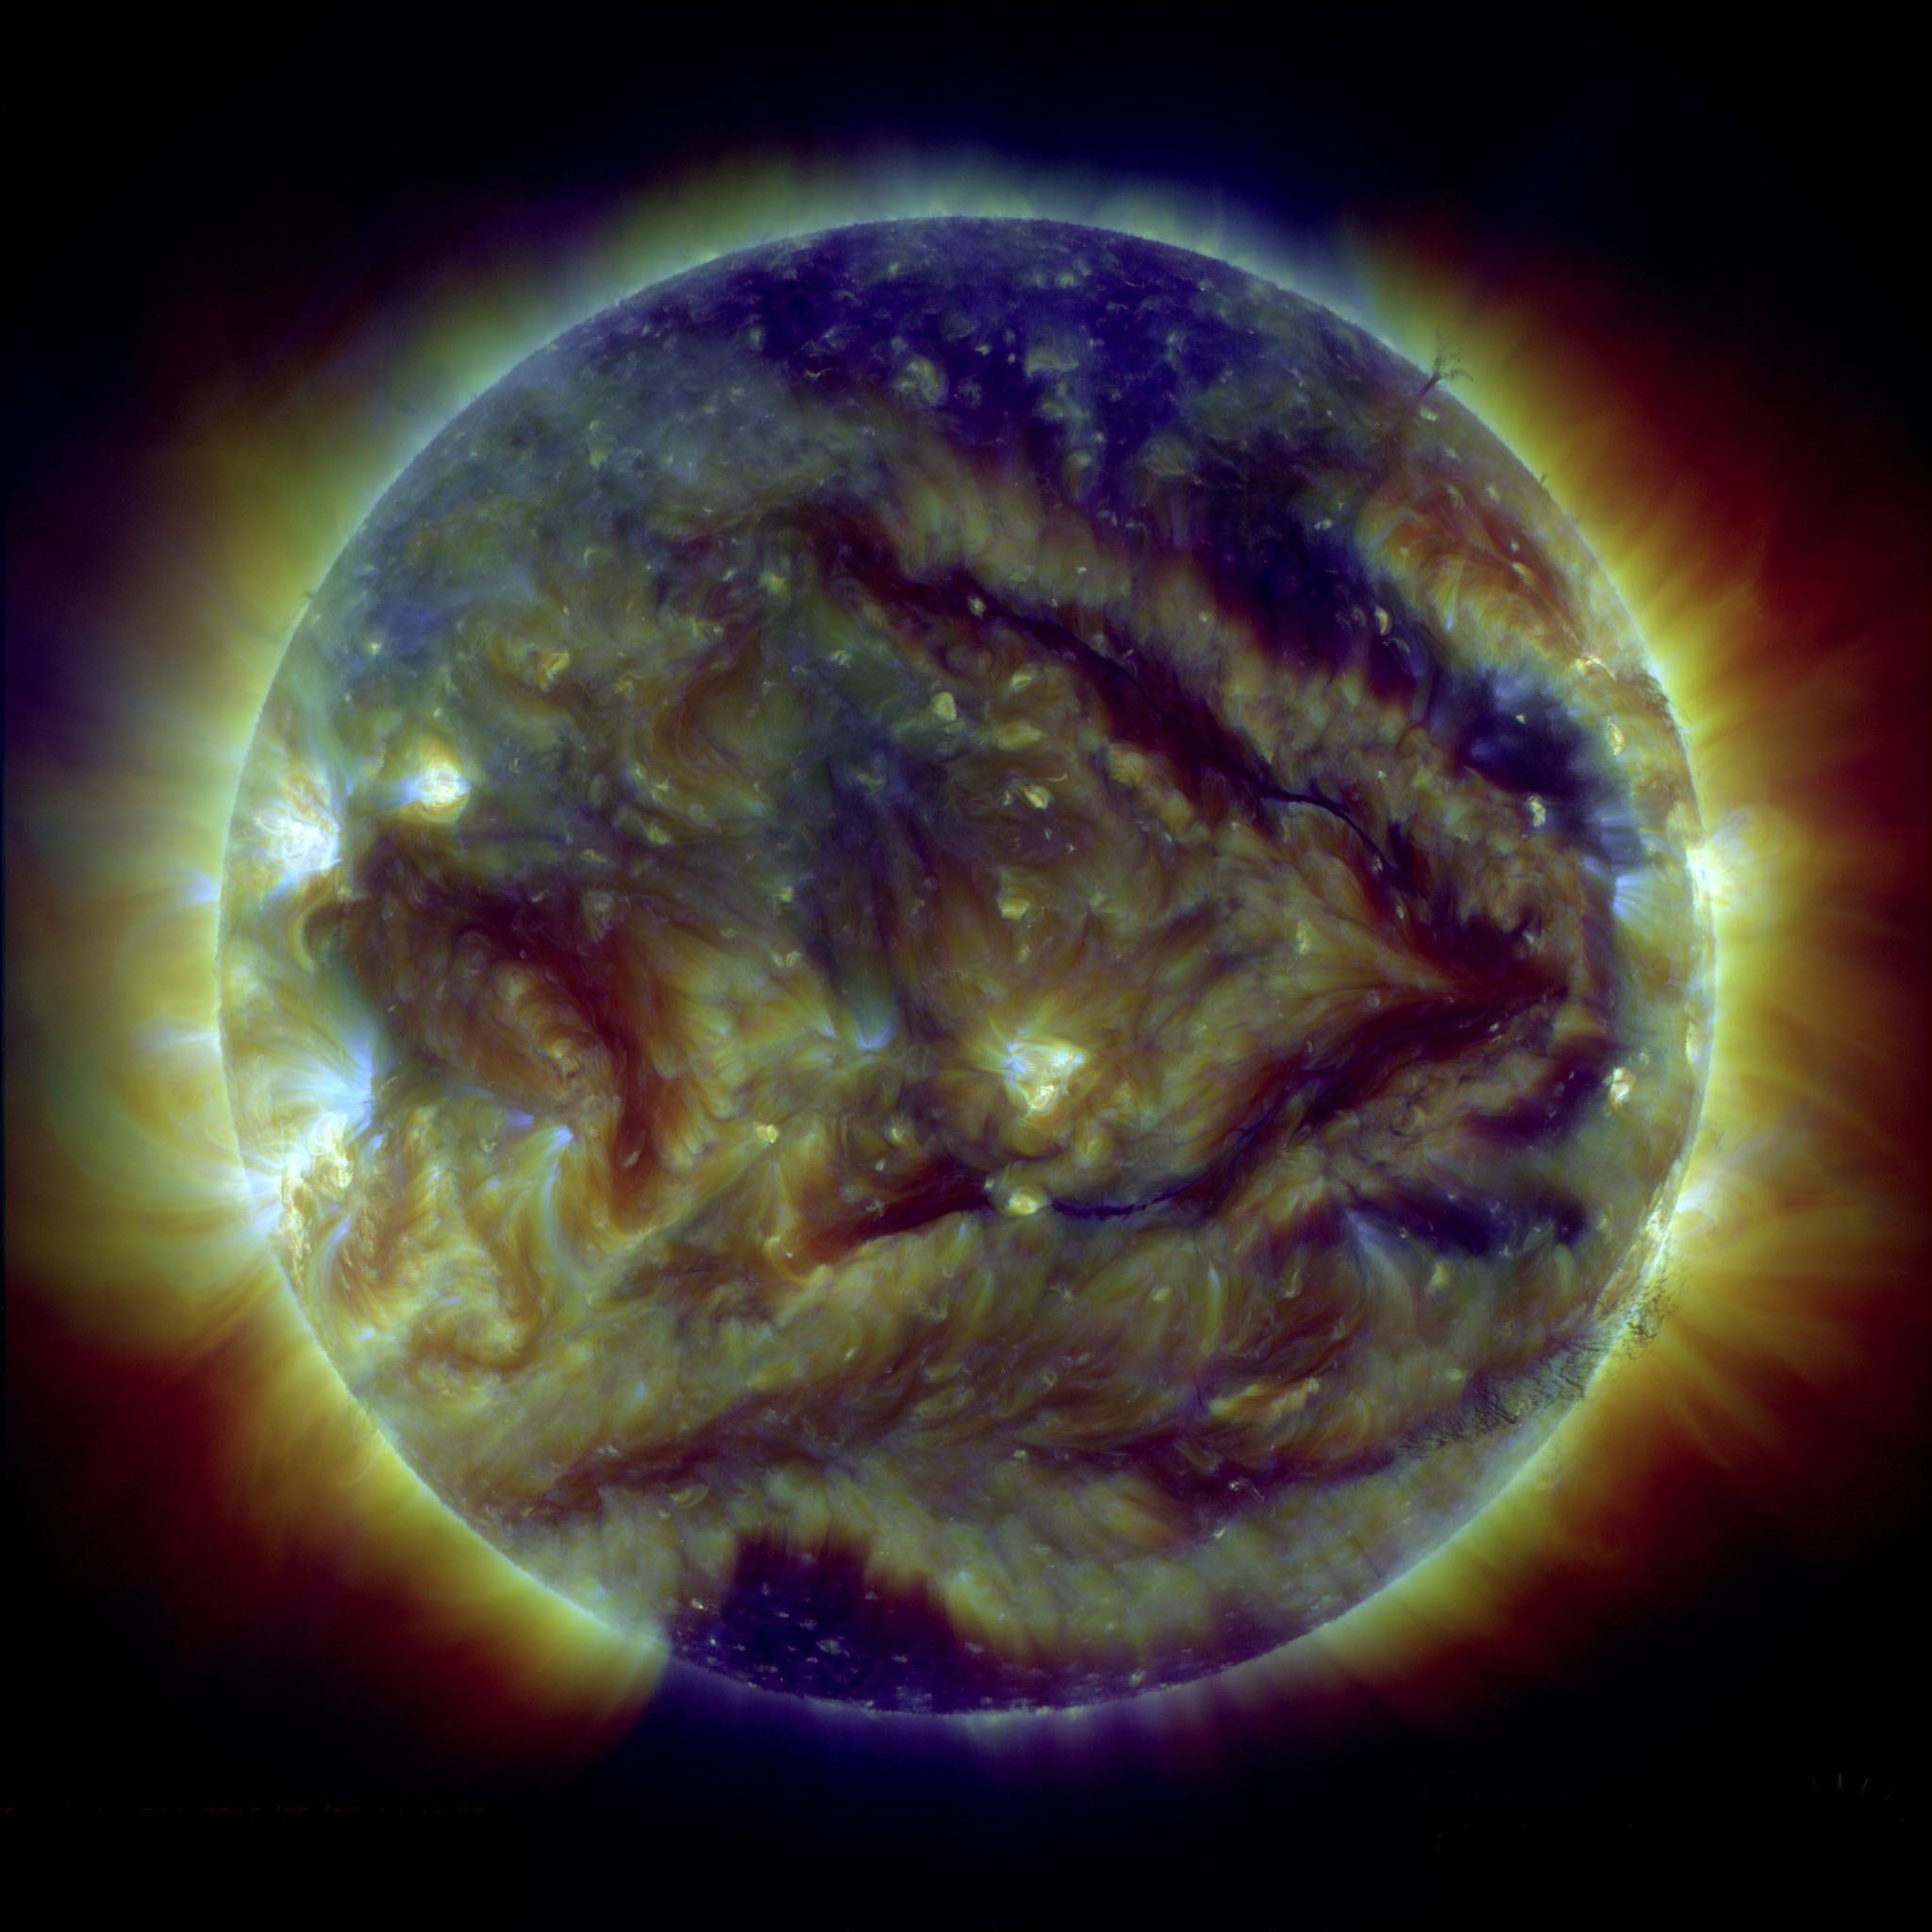
Sun Says "Keep Right" Sun Says "Keep Right", sun, nasa, filament, sdo, nasagoddard